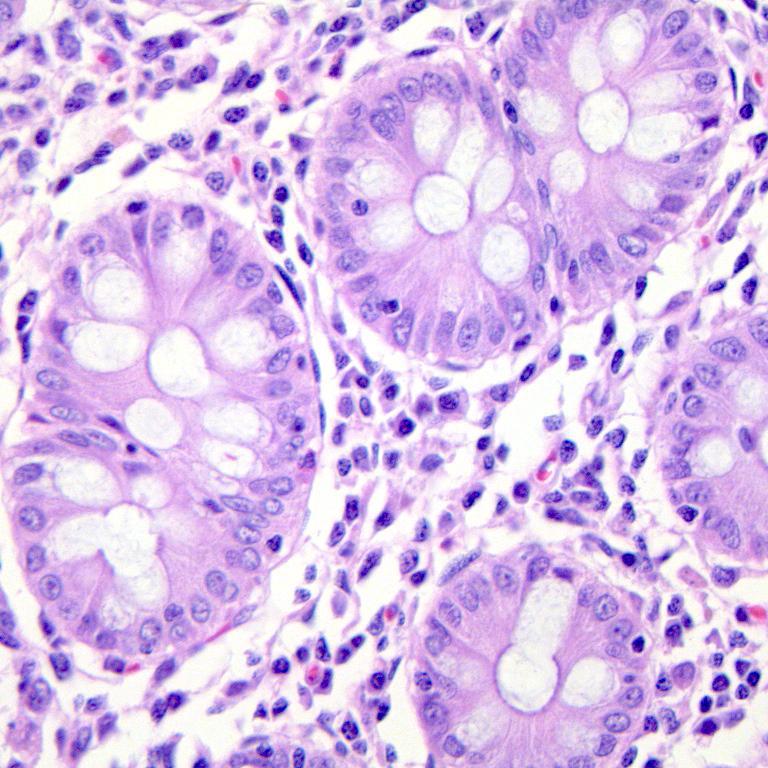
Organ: colon
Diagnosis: benign